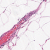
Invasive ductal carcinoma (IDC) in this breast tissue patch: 0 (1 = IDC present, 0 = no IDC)